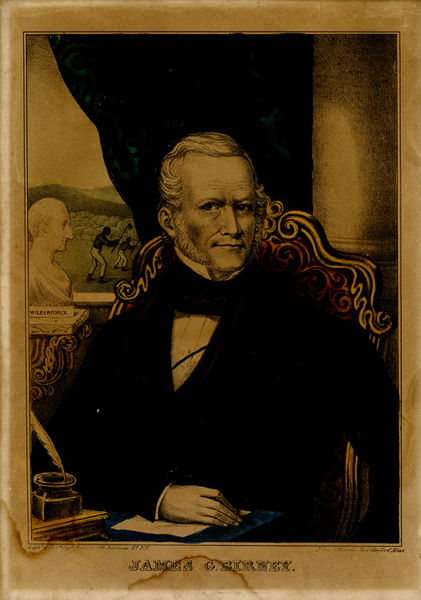
Titel: James C. Birney
Künstler: James S. Baillie
Standort: Amherst (Massachusetts, USA)
Institution: Mead Art Museum, Amherst College
Schlagwörter: blue, chair, column, curtain, hands, people, red, throne, white, window, arm, black, dark, face, hair, nose, old, painting, portrait, table, yellow, brown, feather, hand, profile, classic, man, ear, head, hill, landscape, eyes, important, noble, suit, paper, bust, chin, mouth, beard, old man, desk, pen, quill, smile, statue, british, drape, human, ink, england, english, eye, fingers, lips, cheek, gentleman, carving, rich, worker, tan, forehead, shirt, button, sepia, self portrait, serious, slave, sideburns, wealthy, slaves, green curtain, collumn, plantation, workmen, james, master, facial hair, slavery, powerful, mutton chops, cricket, owner, elite, inkwell, ceasar, piller, landowner, fountain pen, peopole, curtanin, self portraid, slaveowner, birwey, birwen, wilberforce, sirney, james g. sirney, wiriting, jzmdx, jame, striking, plantage